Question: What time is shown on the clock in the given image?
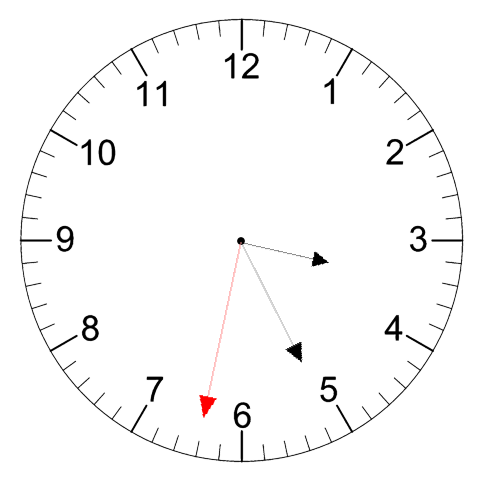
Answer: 03:25:32